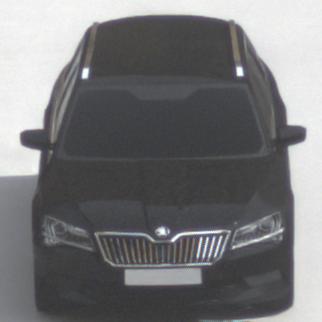
Make: Skoda
Model: Superb Combi 1.4 TSI
Detailed model: Superb (III) Combi
Model produced from: 2015/09
Model produced until: 2018/06
Doors: 5
Color: black
Road condition: dry road
Daytime: morning or afternoon
Contrast: low contrast